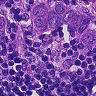
Metastatic tissue present: yes